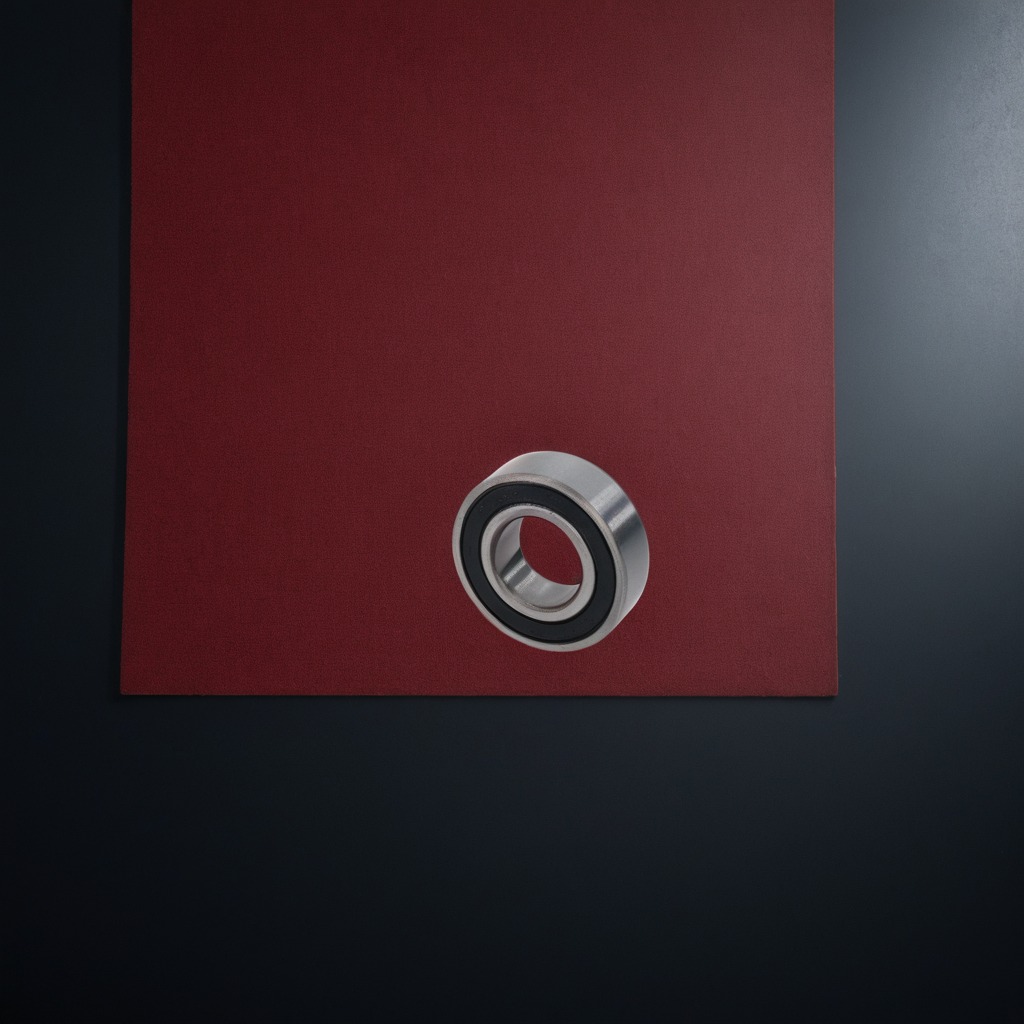
A metal ball bearing lying on the granite tabletop